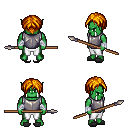
a pixel art fantasy rpg character, male body template, orc, green skin, steel chest armor, white pants, dark blonde parted hairstyle, white cloth bandages, gray slippers, spear, four views (front, back, left, right), 2x2 character sprite sheet, small pixel art, hard edges, no anti-aliasing